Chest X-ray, PA view. Patient: 29 years old, sex M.
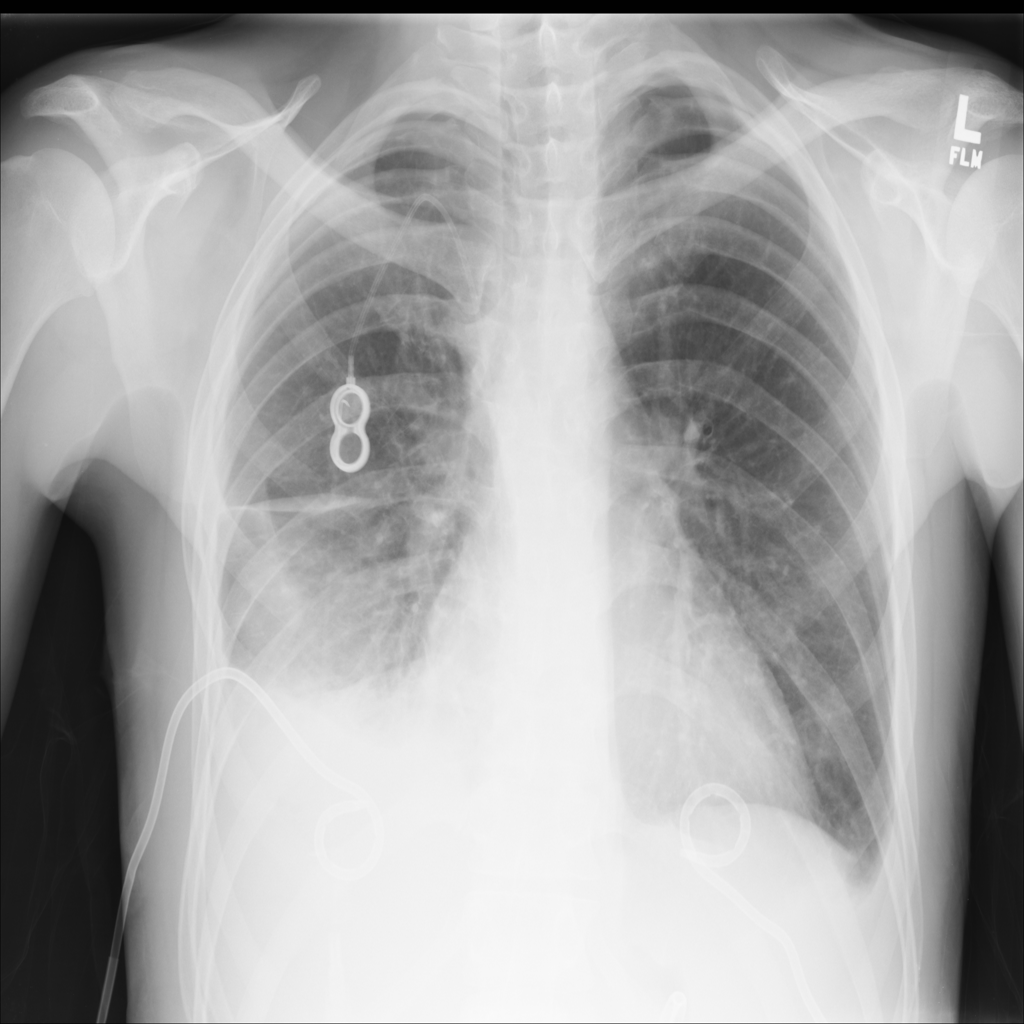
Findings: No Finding